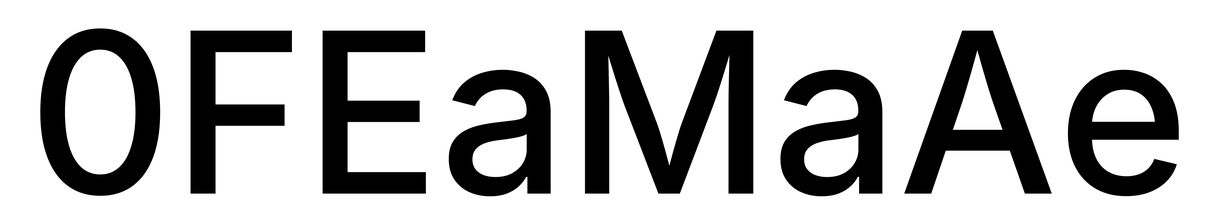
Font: Inter_Medium